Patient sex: M
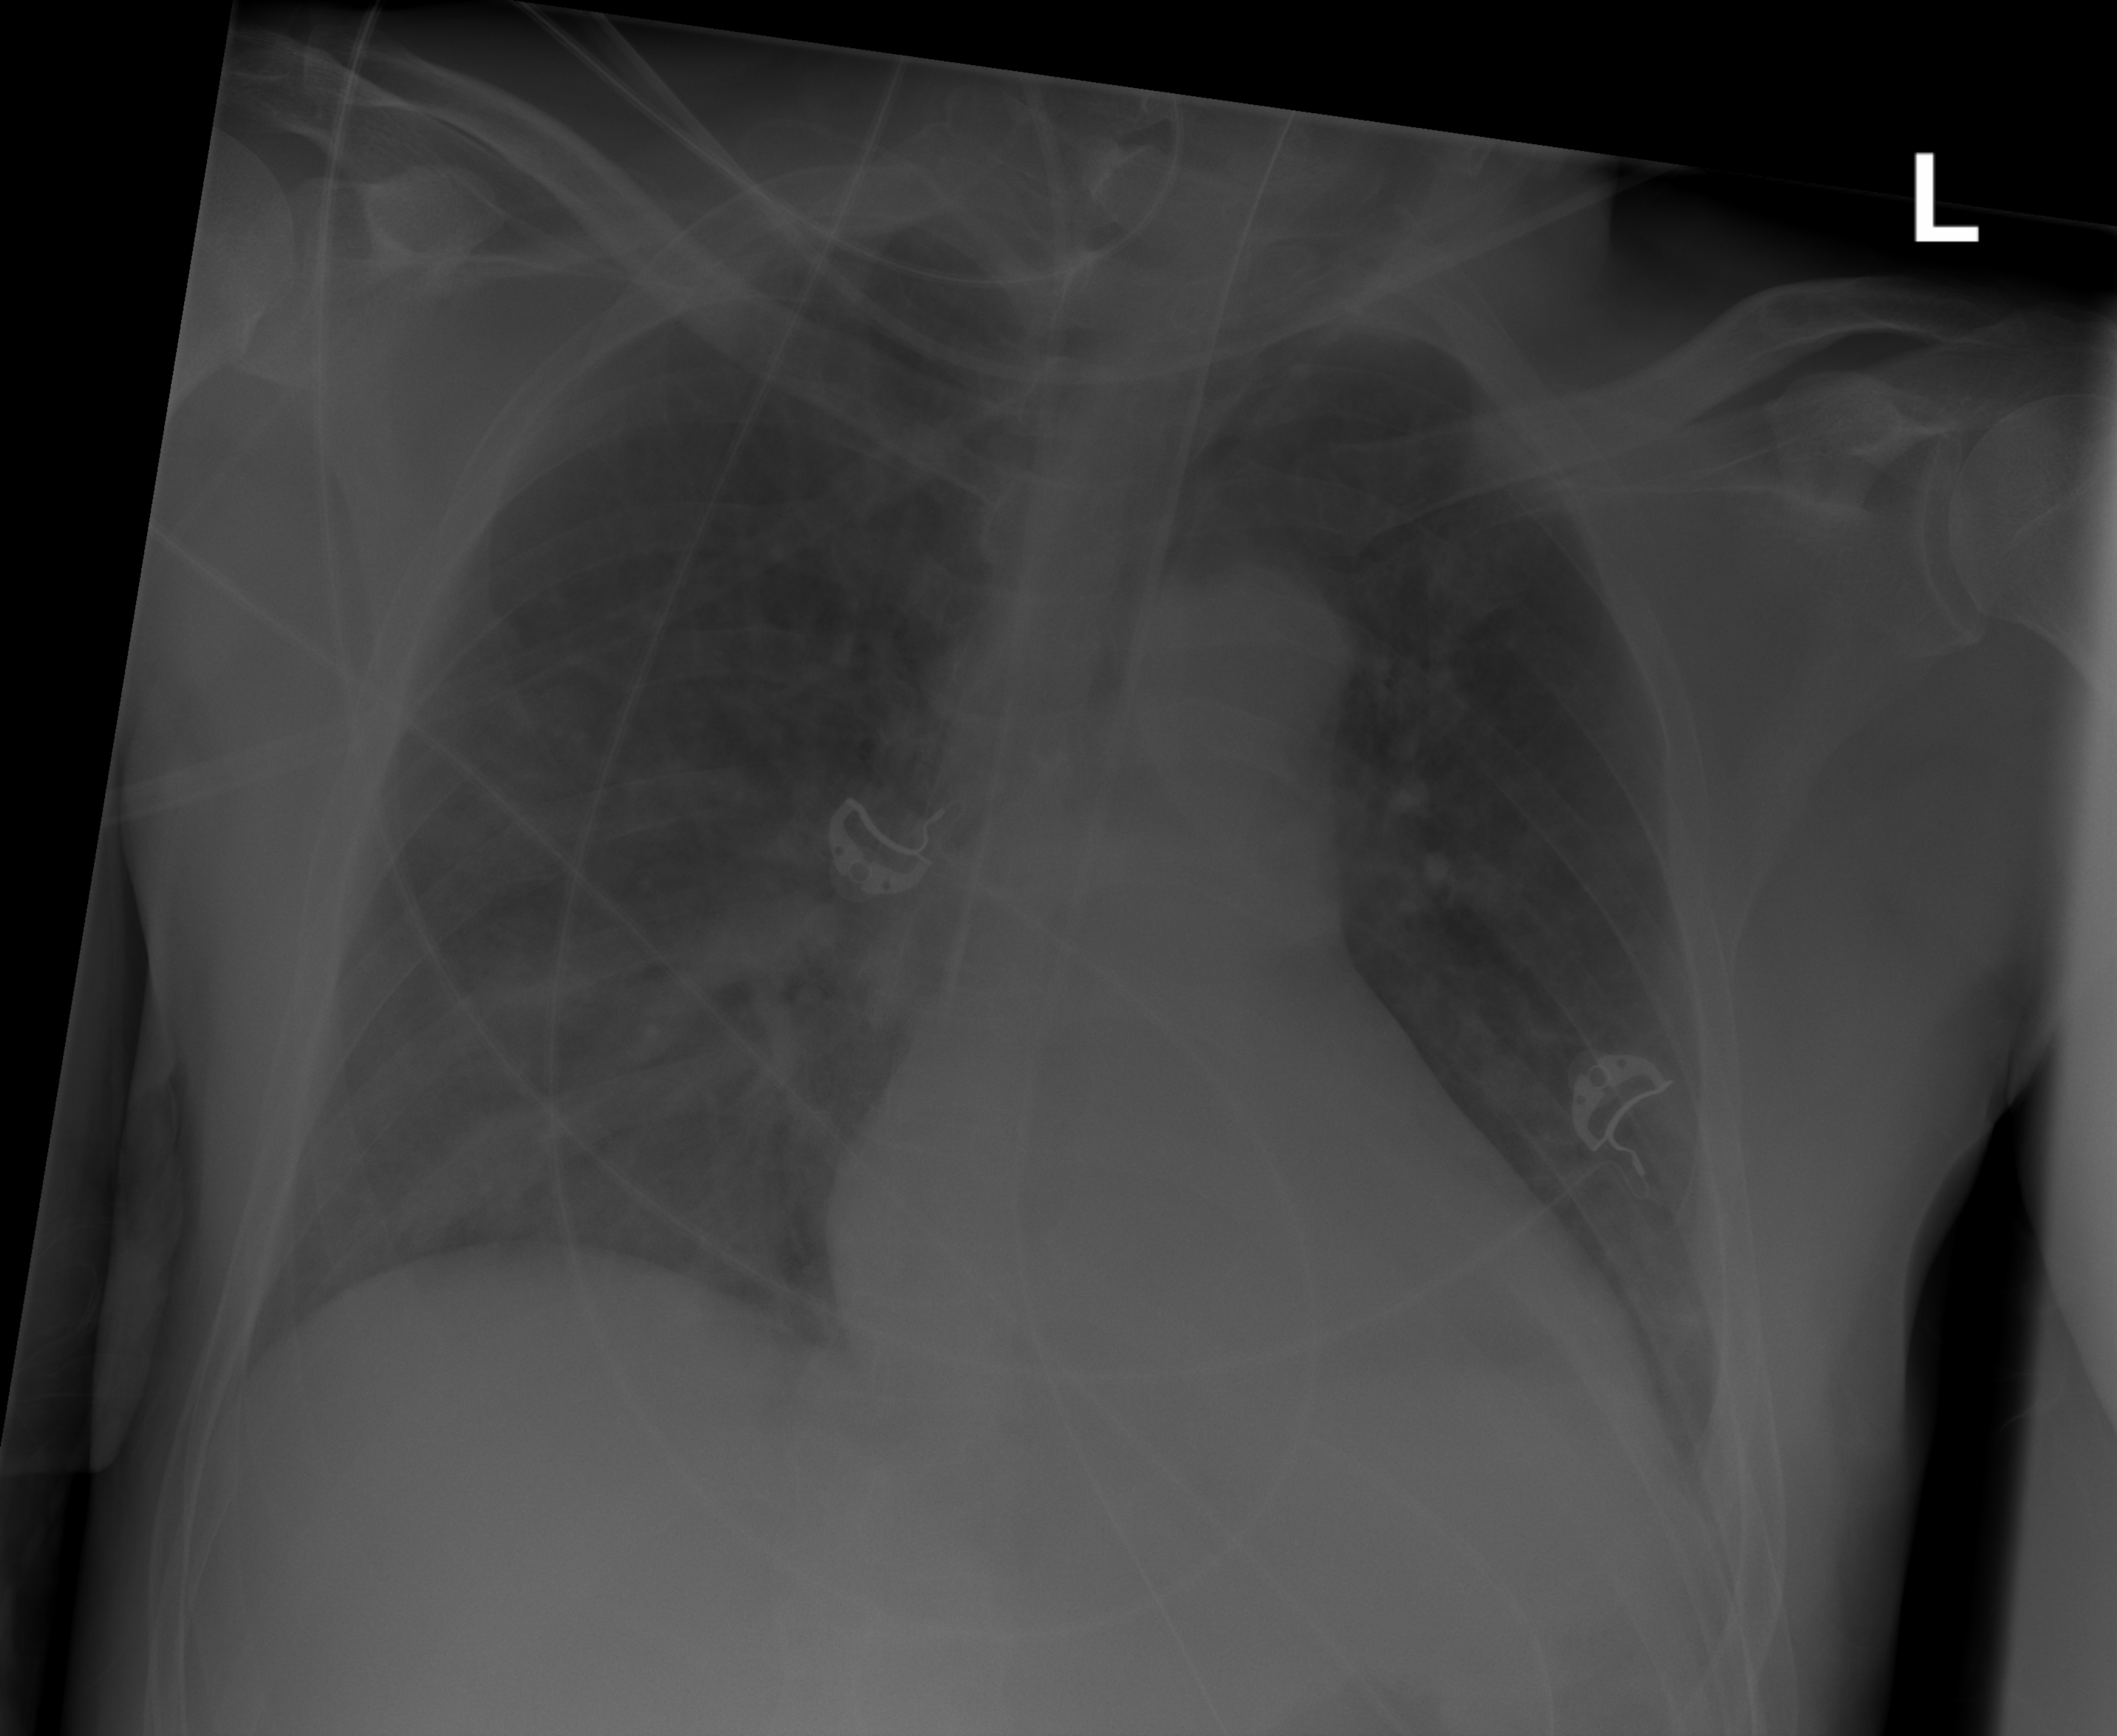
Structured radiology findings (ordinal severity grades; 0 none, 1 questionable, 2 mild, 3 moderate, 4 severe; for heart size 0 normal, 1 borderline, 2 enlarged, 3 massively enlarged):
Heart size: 2
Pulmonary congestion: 0
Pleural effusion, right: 0
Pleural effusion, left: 0
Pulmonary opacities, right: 2
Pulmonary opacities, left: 2
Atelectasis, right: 2
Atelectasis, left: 0